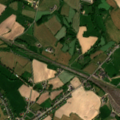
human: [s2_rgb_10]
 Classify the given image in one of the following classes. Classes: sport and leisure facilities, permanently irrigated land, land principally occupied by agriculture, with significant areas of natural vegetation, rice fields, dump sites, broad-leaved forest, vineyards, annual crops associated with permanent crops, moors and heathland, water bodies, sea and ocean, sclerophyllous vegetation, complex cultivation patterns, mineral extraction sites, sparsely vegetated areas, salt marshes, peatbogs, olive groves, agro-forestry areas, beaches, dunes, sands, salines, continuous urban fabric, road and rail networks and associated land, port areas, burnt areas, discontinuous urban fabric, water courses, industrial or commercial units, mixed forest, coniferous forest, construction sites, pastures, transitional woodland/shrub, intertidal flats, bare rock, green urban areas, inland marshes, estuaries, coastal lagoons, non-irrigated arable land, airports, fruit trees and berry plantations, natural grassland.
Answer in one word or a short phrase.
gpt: discontinuous urban fabric, road and rail networks and associated land, pastures, complex cultivation patterns, broad-leaved forest